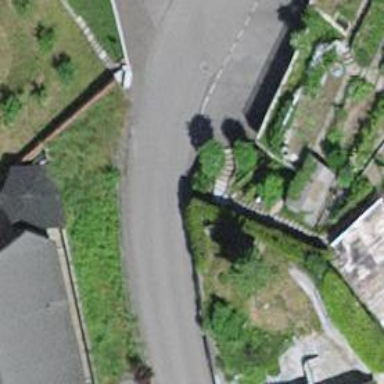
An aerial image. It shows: Hedge barrier.